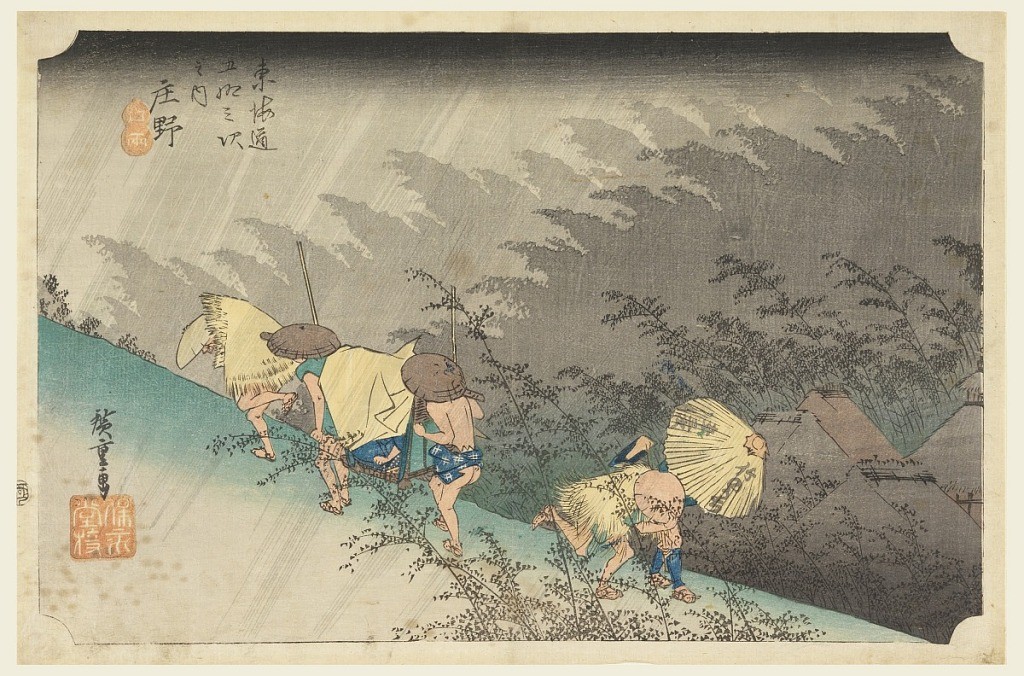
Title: Shono, Rainstorm, in The Fifty-Three Stations of the Tokaido Road (Tokaido Gojusan Tsugi-no Uchi)
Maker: Ando Hiroshige, Japanese, 1797–1858
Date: ca. 1834
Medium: Woodblock print (ukiyo-e) on mulberry paper (washi), ink with color
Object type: Print
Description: Three villagers with a litter in driving wind and rain on a steep hillside to the left with two others on the right.